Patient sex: M
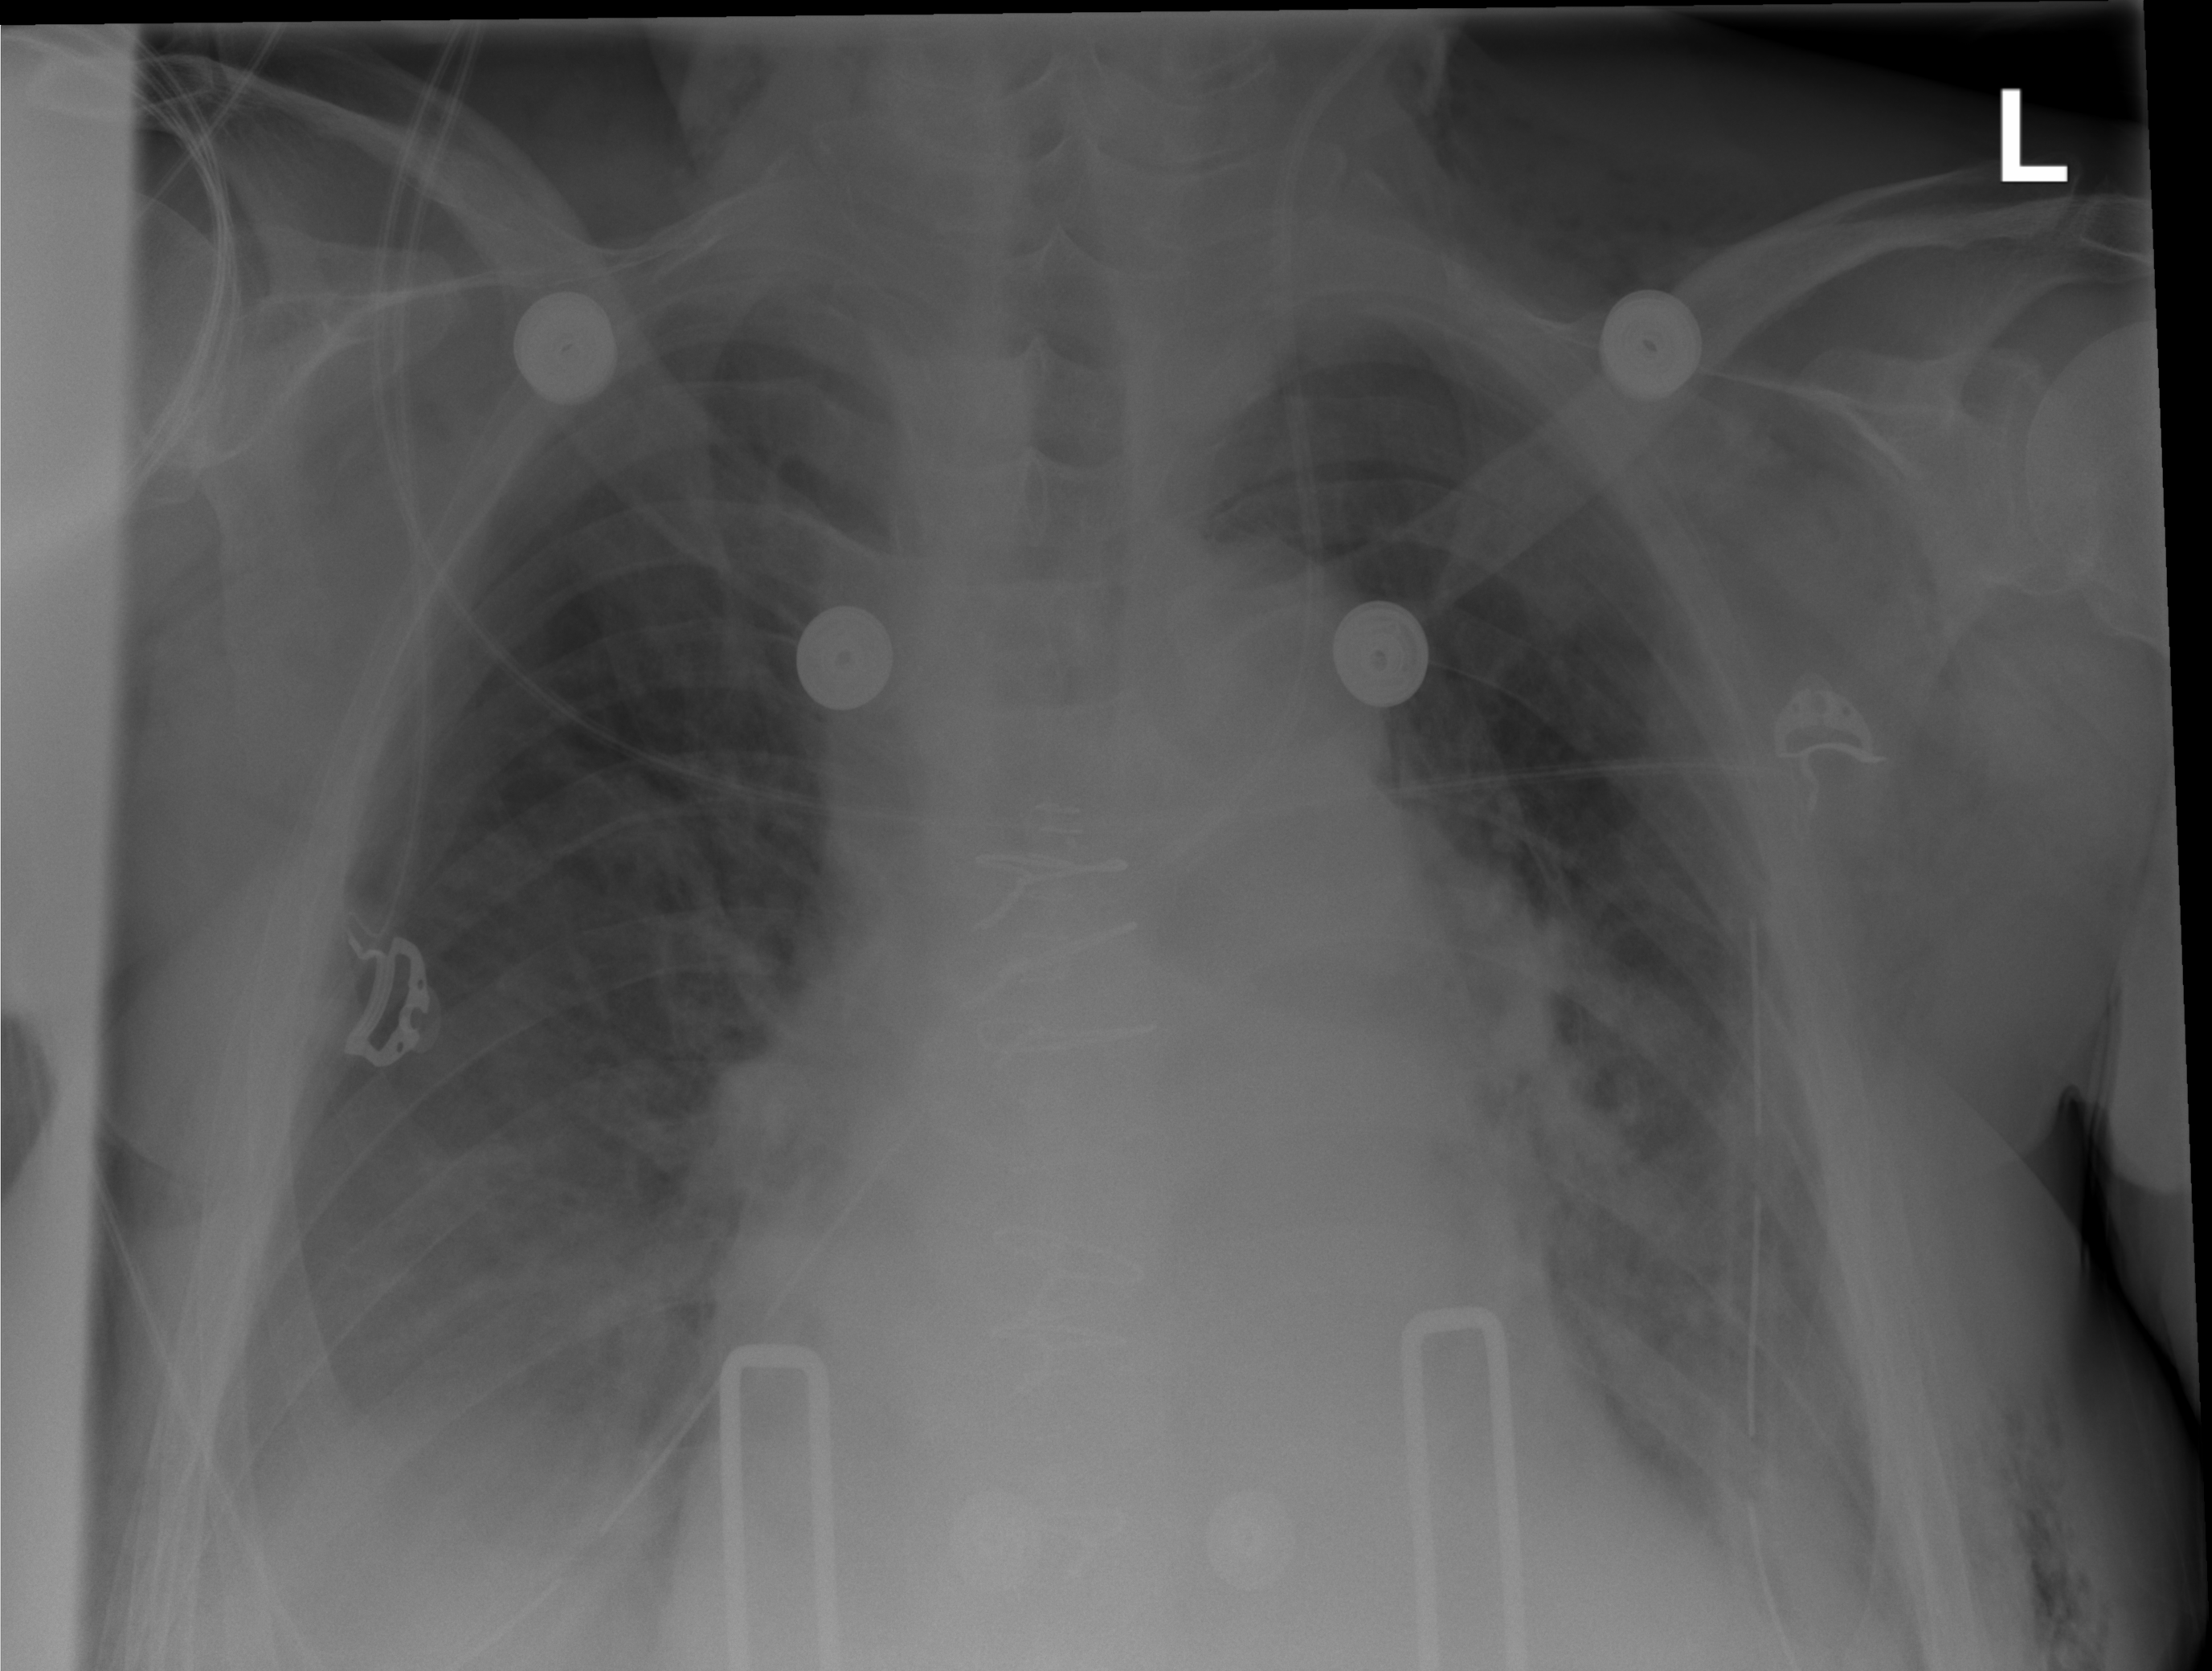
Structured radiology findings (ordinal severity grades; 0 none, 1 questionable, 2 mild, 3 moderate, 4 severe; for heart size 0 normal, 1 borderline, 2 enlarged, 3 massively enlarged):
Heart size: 2
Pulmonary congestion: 2
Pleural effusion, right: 1
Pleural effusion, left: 1
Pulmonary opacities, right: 1
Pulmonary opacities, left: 1
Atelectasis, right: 2
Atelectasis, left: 2